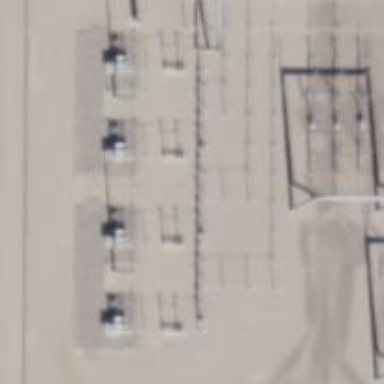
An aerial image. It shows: Switch for power supply.